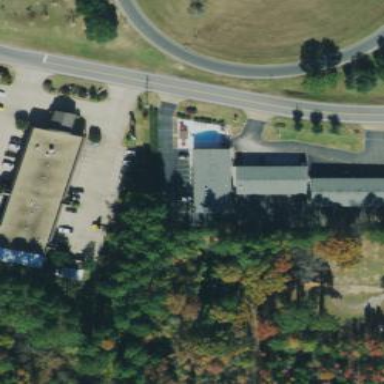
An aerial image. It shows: Retail space with motel nearby.